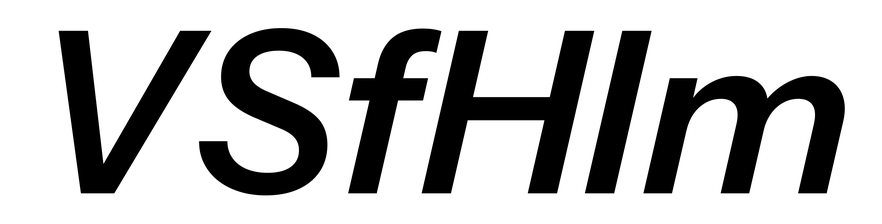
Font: InstrumentSans-Italic_SemiBold_Italic